Question: In my Asp.net application i have to generate 'PDF' so i did this using which is free Open source,I refer <URL> to set hearder/footer on the PDF generated,
but now my probelm is i am not able to add inside footer,any suggestion how to insert table at footer ?
Code On 'Page_Load'
'''
CreatePDF("Invoice", dtaddproduct, "Prince", "1313", "04/09/2013","4000");
'''
On method i am calling
'''
TwoColumnHeaderFooter PageEventHandler = new TwoColumnHeaderFooter();
writer.PageEvent = PageEventHandler;
'''
before 'document.Open();'
The custom HeaderFooter code (TwoColumnHeaderFooter):
'''
public override void OnStartPage(PdfWriter writer, Document document)
{
base.OnStartPage(writer, document);
Rectangle pageSize = document.PageSize;
if (Title != string.Empty)
{
cb.BeginText();
cb.SetFontAndSize(bf, 15);
cb.SetRGBColorFill(50, 50, 200);
cb.SetTextMatrix(pageSize.GetLeft(40), pageSize.GetTop(40));
cb.ShowText(Title);
cb.EndText();
}
if (HeaderLeft + HeaderRight != string.Empty)
{
PdfPTable HeaderTable = new PdfPTable(4);
HeaderTable.DefaultCell.VerticalAlignment = Element.ALIGN_MIDDLE;
HeaderTable.TotalWidth = pageSize.Width - 80;
HeaderTable.SetWidthPercentage(new float[] { 45, 45, 45, 45 }, pageSize);
PdfPCell HeaderLeftCell = new PdfPCell(new Phrase(8, HeaderLeft, HeaderFont));
HeaderLeftCell.Padding = 5;
HeaderLeftCell.PaddingBottom = 8;
HeaderLeftCell.BorderWidthRight = 1;
HeaderTable.AddCell(HeaderLeftCell);
PdfPCell HeaderRightCell = new PdfPCell(new Phrase(8, HeaderRight, HeaderFont));
HeaderRightCell.HorizontalAlignment = PdfPCell.ALIGN_RIGHT;
HeaderRightCell.Padding = 5;
HeaderRightCell.PaddingBottom = 8;
HeaderRightCell.BorderWidthLeft = 1;
HeaderTable.AddCell(HeaderRightCell);
cb.SetRGBColorFill(0, 0, 0);
PdfPTable table = new PdfPTable(3);
table.TotalWidth = document.PageSize.Width - document.LeftMargin - document.RightMargin;
PdfPCell cell = new PdfPCell(new Phrase("Header spanning 3 columns"));
cell.Colspan = 3;
cell.HorizontalAlignment = 1; //0=Left, 1=Centre, 2=Right
table.AddCell(cell);
string billNumber = HttpContext.Current.Session["billlno"].ToString();
string billDate = HttpContext.Current.Session["billdate"].ToString();
string TotalRate = HttpContext.Current.Session["totalhours"].ToString();
string customerName = HttpContext.Current.Session["customername"].ToString();
table.AddCell("Date: " + billDate);
table.AddCell("Bill No: " + billNumber);
Chunk ck=new Chunk("one
two
three
four");
ck.SetBackground(Color.RED);
Phrase p = new Phrase();
p.Add(ck);
PdfPCell cl = new PdfPCell();
cl.AddElement(p);
cl.BackgroundColor = new Color(0, 150, 0);
table.AddCell(cl);
table.AddCell("Total : "+TotalRate);
table.AddCell("M/s : "+customerName);
table.AddCell("Col 2 Row 2");
table.AddCell("Col 3 Row 2");
table.AddCell("Col 1 Row 3");
table.AddCell("Col 2 Row 3");
table.AddCell("Col 3 Row 3");
table.WriteSelectedRows(0, -1, document.LeftMargin, document.PageSize.Height - 36, writer.DirectContent);
}
}
public override void OnEndPage(PdfWriter writer, Document document)
{
base.OnEndPage(writer, document);
int pageN = writer.PageNumber;
String text = "Page " + pageN + " of ";
float len = bf.GetWidthPoint(text, 8);
Rectangle pageSize = document.PageSize;
cb.SetRGBColorFill(100, 100, 100);
cb.BeginText();
cb.SetFontAndSize(bf, 8);
cb.SetTextMatrix(pageSize.GetLeft(40), pageSize.GetBottom(30));
cb.ShowText(text);
cb.EndText();
cb.AddTemplate(template, pageSize.GetLeft(40) + len, pageSize.GetBottom(30));
cb.BeginText();
cb.SetFontAndSize(bf, 8);
cb.ShowTextAligned(PdfContentByte.ALIGN_RIGHT,
"Printed On " + PrintTime.ToString(),
pageSize.GetRight(40),
pageSize.GetBottom(30), 0);
cb.EndText();
}
public override void OnCloseDocument(PdfWriter writer, Document document)
{
base.OnCloseDocument(writer, document);
template.BeginText();
template.SetFontAndSize(bf, 8);
template.SetTextMatrix(0, 0);
template.ShowText("" + (writer.PageNumber - 1));
template.EndText();
}
'''
I edit my code placed at OnEndPage. here i am getting same problem, have a look at screenshot there you will find a link is displaying and not the table which i have also written in code.
help pls
'''
public override void OnEndPage(PdfWriter writer, Document document)
{
base.OnEndPage(writer, document);
Rectangle pageSize = document.PageSize;
if (HeaderLeft + HeaderRight != string.Empty)
{
PdfPTable HeaderTable = new PdfPTable(2);
HeaderTable.DefaultCell.VerticalAlignment = Element.ALIGN_MIDDLE;
HeaderTable.TotalWidth = pageSize.Width - 80;
HeaderTable.SetWidthPercentage(new float[] { 45, 45 }, pageSize);
PdfPCell HeaderLeftCell = new PdfPCell(new Phrase(8, HeaderLeft, HeaderFont));
HeaderLeftCell.Padding = 5;
HeaderLeftCell.PaddingBottom = 8;
HeaderLeftCell.BorderWidthRight = 0;
HeaderTable.AddCell(HeaderLeftCell);
PdfPCell HeaderRightCell = new PdfPCell(new Phrase(8, HeaderRight, HeaderFont));
HeaderRightCell.HorizontalAlignment = PdfPCell.ALIGN_RIGHT;
HeaderRightCell.Padding = 5;
HeaderRightCell.PaddingBottom = 8;
HeaderRightCell.BorderWidthLeft = 0;
HeaderTable.AddCell(HeaderRightCell);
cb.SetRGBColorFill(0, 0, 0);
PdfPTable table = new PdfPTable(3);
table.TotalWidth = document.PageSize.Width - document.LeftMargin;
// table.DefaultCell.Border = PdfPCell.NO_BORDER;
PdfPCell cell = new PdfPCell(new Phrase("Header spanning 3 columns"));
cell.Colspan = 3;
cell.HorizontalAlignment = 1; //0=Left, 1=Centre, 2=Right
table.AddCell(cell);
string billNumber = HttpContext.Current.Session["billlno"].ToString();
string billDate = HttpContext.Current.Session["billdate"].ToString();
string TotalRate = HttpContext.Current.Session["totalhours"].ToString();
string customerName = HttpContext.Current.Session["customername"].ToString();
string address = "Thane west, Street no=30, Mumbai ";
Font verdana = FontFactory.GetFont("Verdana", 12, Font.BOLD, new Color(76, 177, 255));
Font subheadfont = FontFactory.GetFont("Verdana", 9, Font.BOLD, new Color(68, 68, 68));
Font normaltext = FontFactory.GetFont("Verdana", 9, Font.NORMAL, new Color(68, 68, 68));
Font whiteFont = FontFactory.GetFont("Verdana", 10, Font.NORMAL, new Color(255, 255, 255));
Chunk ckInvoice = new Chunk("INVOICE", verdana);
Chunk ck4 = new Chunk("
");
Chunk ckcuslbl = new Chunk("CLIENT :", subheadfont);
Chunk ckaddlbl = new Chunk("ADDRESS :", subheadfont);
Chunk ckinvlbl = new Chunk("INVOICE #:", subheadfont);
Chunk ckdatelbl = new Chunk("DATE :", subheadfont);
Chunk ckcusname = new Chunk(customerName, normaltext);
Chunk ckaddr = new Chunk(address, normaltext);
Chunk ckinvoice = new Chunk(billNumber, normaltext);
Chunk ckdate = new Chunk(billDate, normaltext);
float[] widthColumnas = new float[] { 25f, 150f };
PdfPTable nested = new PdfPTable(2);
nested.DefaultCell.Border = PdfPCell.NO_BORDER;
nested.SetWidths(widthColumnas);
nested.AddCell(new Phrase(ckInvoice));
nested.AddCell(new Phrase(ck3));
nested.AddCell(new Phrase(ck3));
nested.AddCell(new Phrase(ck3));
nested.AddCell(new Phrase(ckcuslbl));
nested.AddCell(new Phrase(ckcusname));
nested.AddCell(new Phrase(ckinvlbl));
nested.AddCell(new Phrase(ckinvoice));
nested.AddCell(new Phrase(ckdatelbl));
nested.AddCell(new Phrase(ckdate));
nested.AddCell(new Phrase(ckaddlbl));
nested.AddCell(new Phrase(ckaddr));
PdfPCell nesthousing = new PdfPCell(nested);
nesthousing.Padding = 0f;
nesthousing.BorderWidth = 0;
nesthousing.Colspan = 2;
table.AddCell(nesthousing);
Chunk ck = new Chunk("Honda acresone
Thane(W). Mumbai
Street rno.20
<PHONE>", whiteFont);
Paragraph p = new Paragraph();
p.Add(ck);
p.Alignment = Element.ALIGN_RIGHT;
PdfPCell cl = new PdfPCell();
cl.AddElement(p);
cl.BackgroundColor = new Color(76, 177, 255);
cl.FixedHeight = 100.0f;
cl.HorizontalAlignment = 0;
cl.PaddingRight = 35;
cl.PaddingTop = 10;
cl.VerticalAlignment = Element.ALIGN_TOP;
table.AddCell(cl);
table.AddCell("Total : " + TotalRate);
table.AddCell("M/s : " + customerName);
table.AddCell("Col 2 Row 2");
table.AddCell("Col 3 Row 2");
table.AddCell("Col 1 Row 3");
table.AddCell("Col 2 Row 3");
table.AddCell("Col 3 Row 3");
table.WriteSelectedRows(0, -1, document.LeftMargin, document.PageSize.Height - 36, writer.DirectContent);
}
int pageN = writer.PageNumber;
String text = "Page " + pageN + " of ";
float len = bf.GetWidthPoint(text, 8);
// Rectangle pageSize = document.PageSize;
cb.SetRGBColorFill(100, 100, 100);
//Create our ColumnText bound to the canvas
var ct = new ColumnText(cb);
//Set the dimensions of our "box"
ct.SetSimpleColumn(pageSize.GetRight(200), pageSize.GetBottom(30), pageSize.Right, pageSize.Bottom);
//Create a new chunk with our text and font
var c = new Chunk("More Information", new iTextSharp.text.Font(bf, 10));
//Set the chunk's action to a remote URL
c.SetAction(new PdfAction("http://www.google.com"));
//Add the chunk to the ColumnText
ct.AddElement(c);
//Tell the ColumnText to draw itself
ct.Go();
PdfPTable table2 = new PdfPTable(3);
table2.TotalWidth = document.PageSize.Width - document.LeftMargin;
table2.AddCell("cell Value 1");
table2.AddCell("Cell Value 2 ");
table2.WriteSelectedRows(0, -1, document.LeftMargin + 200, document.PageSize.Height - 30, writer.DirectContent);
}
'''
ScreenShot:

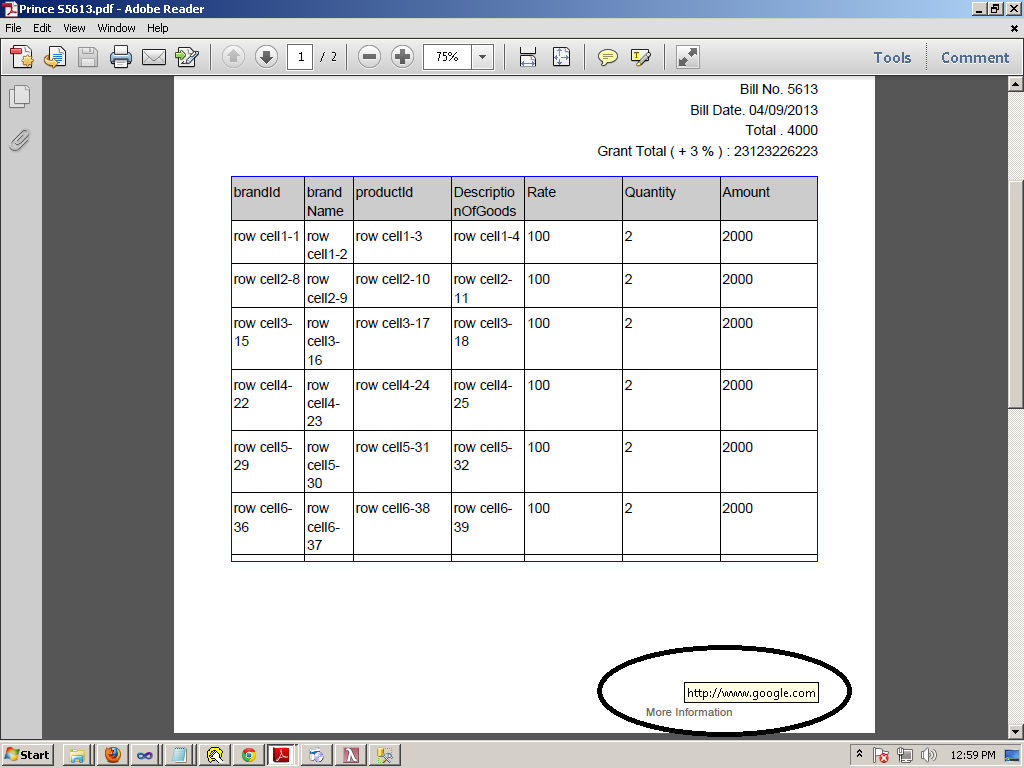
Answer: Do not add content in 'OnStartPage', instead set variables in that and write them in 'OnEndPage'. This is in the iText book but its hard to find online documentation beyond newsgroups that say this. See <URL>
@Satinder singh, that's a lot of code to read, if you can, always try to distill it down to the smallest amount of code that still breaks and remove any of your domain-specific stuff such as session and global variables. That said, I didn't read most of it but I think I spotted your problem:
'''
PdfPTable table2 = new PdfPTable(3);
table2.TotalWidth = document.PageSize.Width - document.LeftMargin;
table2.AddCell("cell Value 1");
table2.AddCell("Cell Value 2 ");
table2.WriteSelectedRows(0, -1, document.LeftMargin + 200, document.PageSize.Height - 30, writer.DirectContent);
'''
Above, you're creating a three column table but you're only add two cells to it. iTextSharp is a little picky about having the correct number of cells so either change it to a two column table or add a third cell.